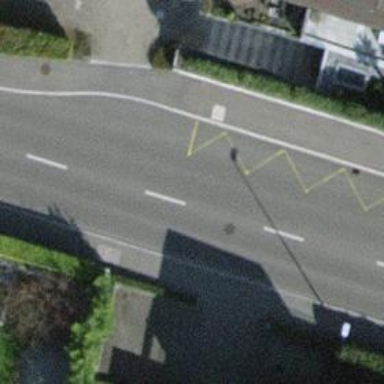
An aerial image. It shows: Bus stop equipped with public transport stop position.